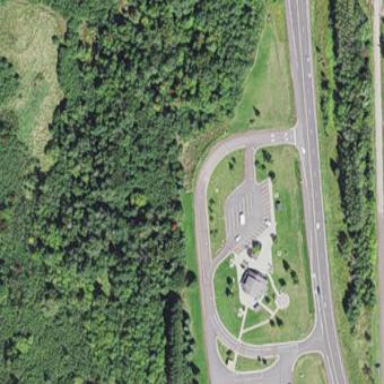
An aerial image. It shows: Rest area on the road.